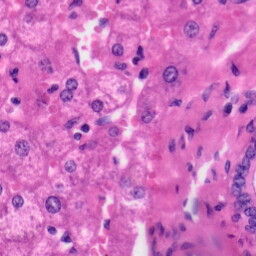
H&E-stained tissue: Liver